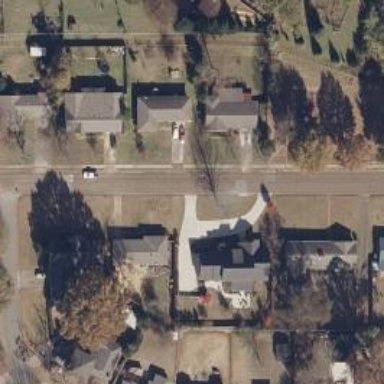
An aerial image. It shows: Residential road with separate sidewalk.